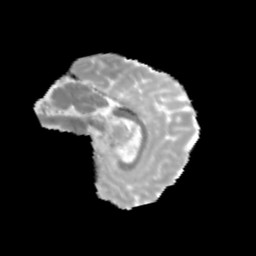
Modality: MD
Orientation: sagittal
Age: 11
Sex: female
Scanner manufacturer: siemens
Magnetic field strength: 3 T
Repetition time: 3.8 s
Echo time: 0.07 s